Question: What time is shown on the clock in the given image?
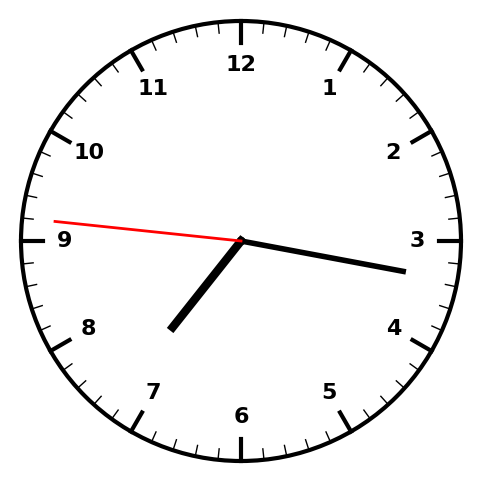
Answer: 07:16:46